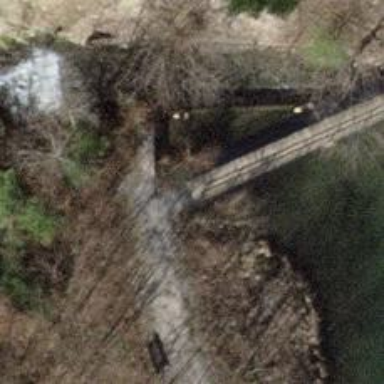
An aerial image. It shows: Path on bridge.